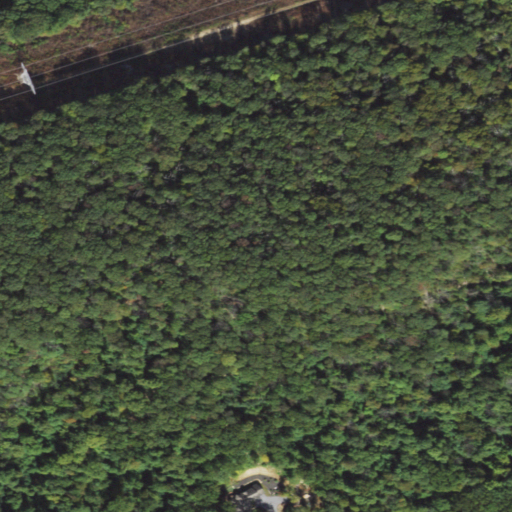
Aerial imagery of mountain in Pennsylvania named Long Hill containing deciduous forest, shrub, and open development